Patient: sex M, age 28
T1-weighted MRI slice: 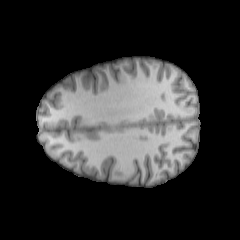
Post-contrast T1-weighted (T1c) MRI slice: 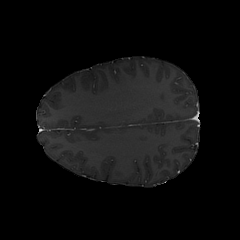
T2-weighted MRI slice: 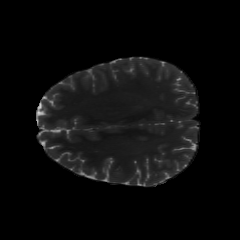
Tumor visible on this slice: no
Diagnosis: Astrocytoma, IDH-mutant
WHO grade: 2